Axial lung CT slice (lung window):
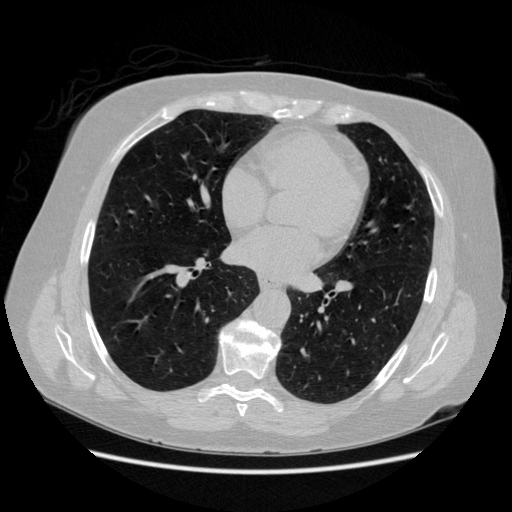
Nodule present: no